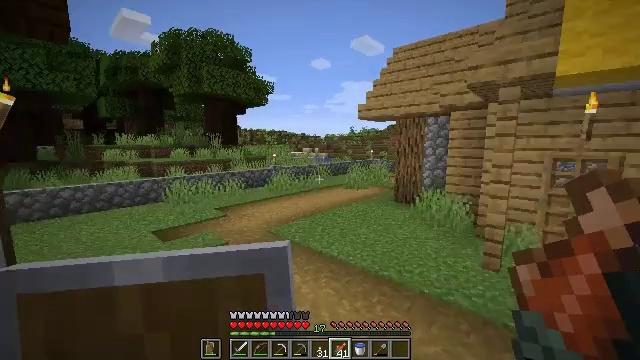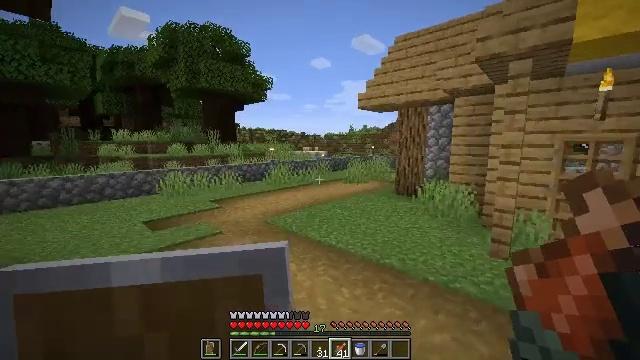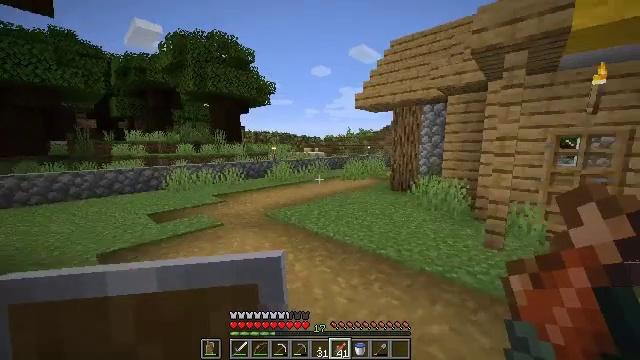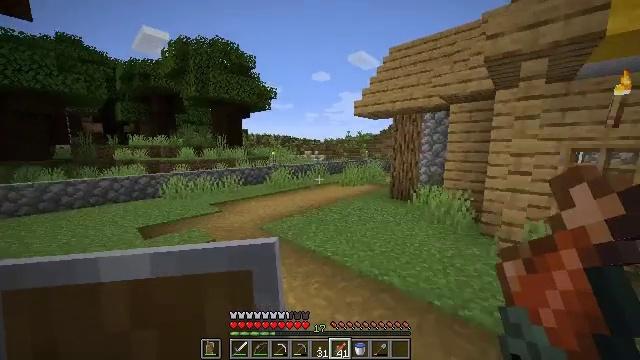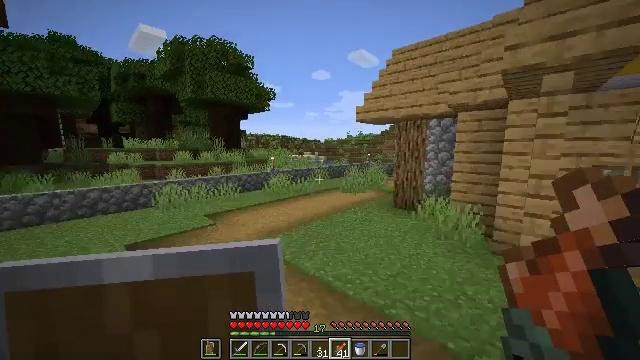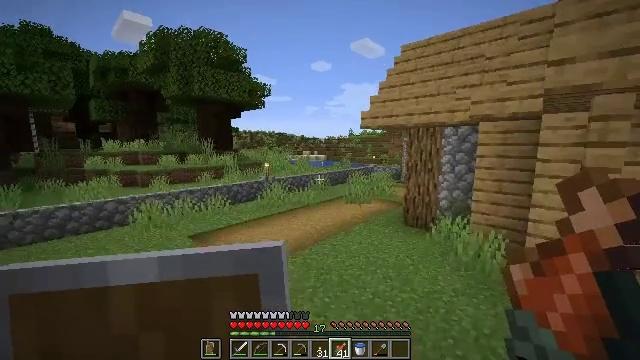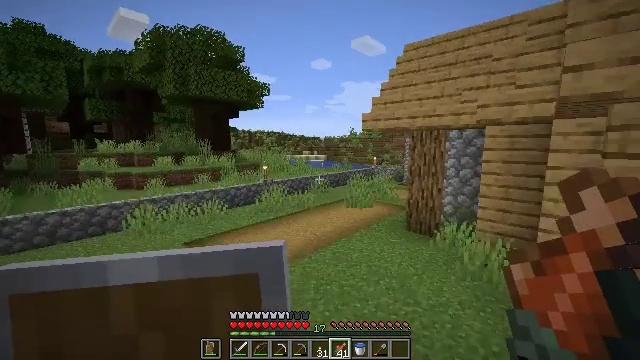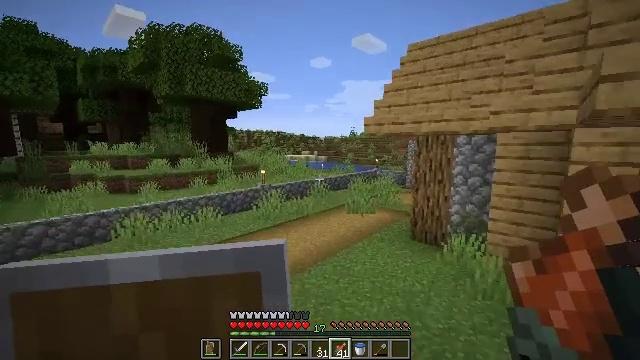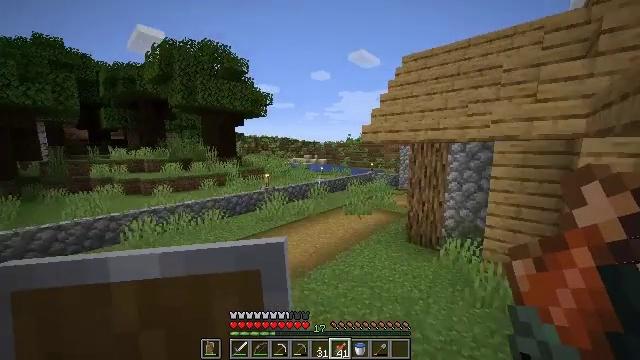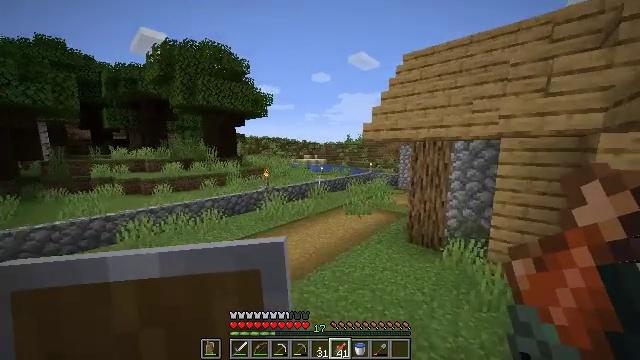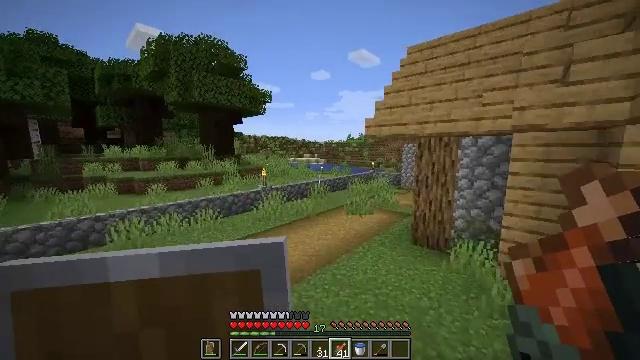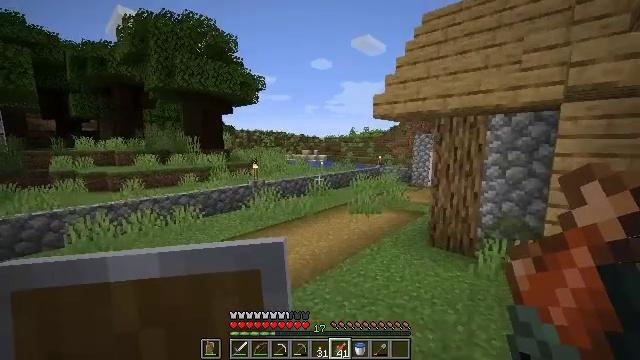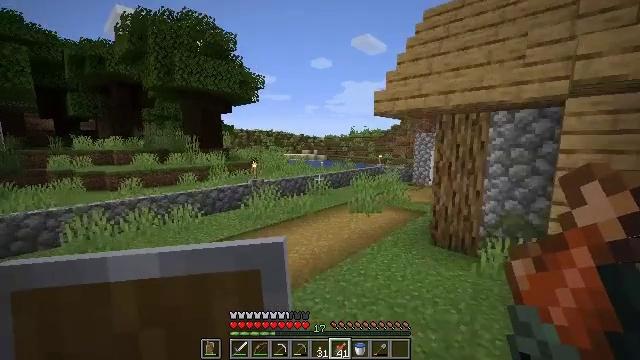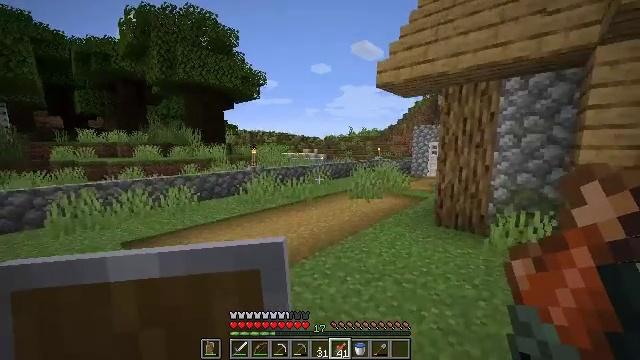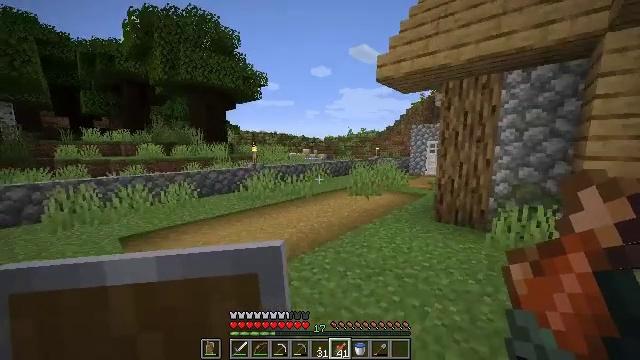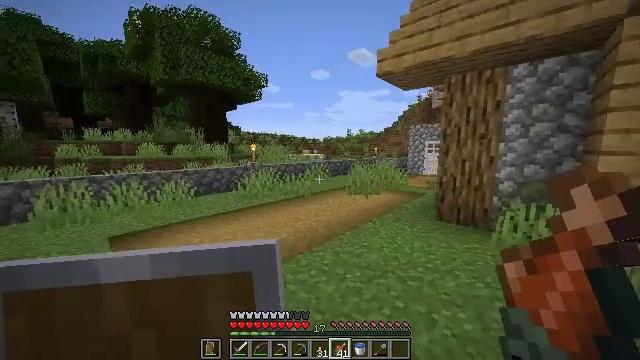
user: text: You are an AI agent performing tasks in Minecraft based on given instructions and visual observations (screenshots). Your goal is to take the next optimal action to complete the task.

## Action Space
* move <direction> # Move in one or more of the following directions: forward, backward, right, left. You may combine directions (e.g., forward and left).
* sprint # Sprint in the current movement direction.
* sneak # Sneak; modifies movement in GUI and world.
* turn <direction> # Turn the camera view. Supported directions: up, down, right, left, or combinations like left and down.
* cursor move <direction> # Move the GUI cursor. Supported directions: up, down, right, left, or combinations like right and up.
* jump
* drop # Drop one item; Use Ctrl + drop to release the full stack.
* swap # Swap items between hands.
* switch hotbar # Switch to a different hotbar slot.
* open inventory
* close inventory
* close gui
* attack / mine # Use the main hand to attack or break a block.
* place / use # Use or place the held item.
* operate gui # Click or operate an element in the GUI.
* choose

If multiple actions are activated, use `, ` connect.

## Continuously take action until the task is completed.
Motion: motion action
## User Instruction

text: Kill aquatic mobs.
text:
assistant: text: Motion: move forward
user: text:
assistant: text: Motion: move forward
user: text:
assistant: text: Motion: move forward, jump
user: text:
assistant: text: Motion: move forward, jump
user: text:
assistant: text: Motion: move forward, jump
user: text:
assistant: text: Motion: move forward
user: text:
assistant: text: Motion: move forward
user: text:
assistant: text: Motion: move forward
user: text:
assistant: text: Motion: move forward
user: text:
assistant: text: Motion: move forward
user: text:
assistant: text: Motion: move forward
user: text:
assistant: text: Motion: move forward
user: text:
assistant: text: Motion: move forward
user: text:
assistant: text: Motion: move forward
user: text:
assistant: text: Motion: move forward
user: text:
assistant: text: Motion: move forward, turn right and down
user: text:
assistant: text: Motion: move forward, turn right and down
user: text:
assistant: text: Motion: move forward, turn right, jump
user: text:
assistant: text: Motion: move forward, jump
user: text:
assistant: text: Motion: move forward, jump
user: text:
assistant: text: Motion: move forward
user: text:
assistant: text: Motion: move forward
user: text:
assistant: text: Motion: move forward
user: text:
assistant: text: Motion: move forward
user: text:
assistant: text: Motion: move forward, turn right
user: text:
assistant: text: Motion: move forward
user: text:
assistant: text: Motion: move forward
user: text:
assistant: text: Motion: move forward, turn right
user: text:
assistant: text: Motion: move forward
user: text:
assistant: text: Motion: move forward